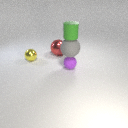
small purple rubber sphere below small green rubber cylinder